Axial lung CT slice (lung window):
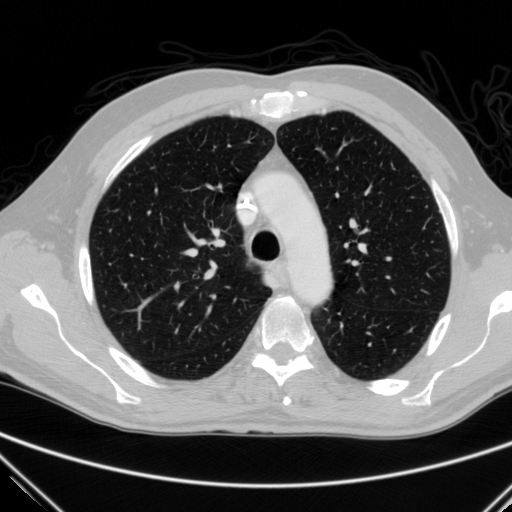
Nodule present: no